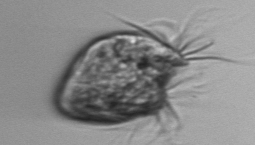
Label: Strombidium_morphotype1